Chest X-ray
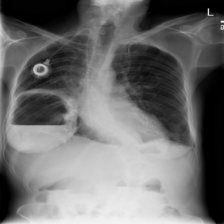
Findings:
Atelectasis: negative
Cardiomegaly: negative
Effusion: negative
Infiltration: negative
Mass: negative
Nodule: negative
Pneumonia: negative
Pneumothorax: negative
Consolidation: negative
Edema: negative
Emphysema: negative
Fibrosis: negative
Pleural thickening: negative
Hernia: negative